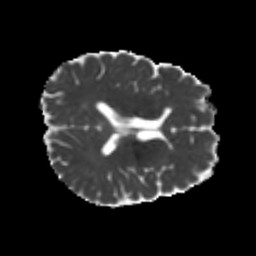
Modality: MD
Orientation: axial
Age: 24
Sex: male
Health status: healthy
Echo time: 0.074 s